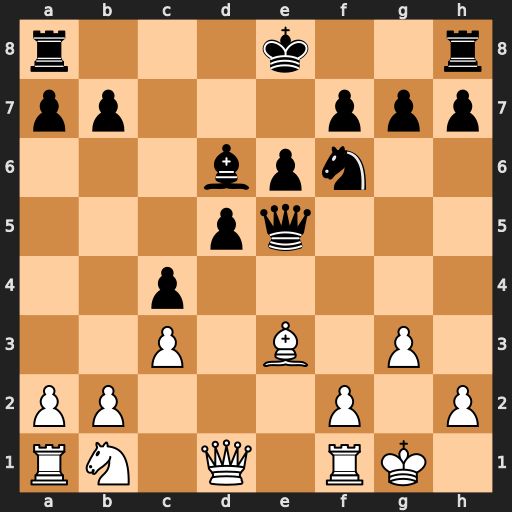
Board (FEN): r3k2r/pp3ppp/3bpn2/3pq3/2p5/2P1B1P1/PP3P1P/RN1Q1RK1
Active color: w
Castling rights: kq
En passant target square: -
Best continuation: Bf4 Qf5 Bxd6